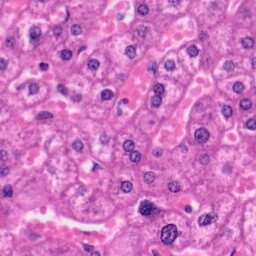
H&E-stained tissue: Liver